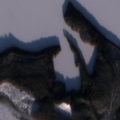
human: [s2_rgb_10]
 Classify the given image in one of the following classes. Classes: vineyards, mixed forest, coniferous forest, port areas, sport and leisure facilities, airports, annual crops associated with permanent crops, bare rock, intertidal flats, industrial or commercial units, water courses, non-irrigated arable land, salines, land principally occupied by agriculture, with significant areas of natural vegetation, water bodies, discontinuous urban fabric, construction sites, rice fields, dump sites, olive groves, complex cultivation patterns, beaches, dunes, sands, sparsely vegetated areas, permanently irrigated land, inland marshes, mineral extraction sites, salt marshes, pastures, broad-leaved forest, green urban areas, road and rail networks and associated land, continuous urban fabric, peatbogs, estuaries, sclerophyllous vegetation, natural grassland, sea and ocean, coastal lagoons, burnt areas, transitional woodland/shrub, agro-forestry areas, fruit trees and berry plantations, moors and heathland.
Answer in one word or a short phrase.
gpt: coniferous forest, peatbogs, water bodies